Field crop: tomato
Growth stage: 2
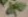
Species: solanum